Question: I am using PDO with 'Sqlsrv' extension to connect to a SQL Server database. This query works fine when I run it in any SQL Server database client but in PHP source code it does not produce result.
'''
SELECT session
FROM t_php_session
WHERE php_session_id = 'p64aqbh15u6t35tq2h8n0bluq0'
AND user_ip = '<PHONE>'
AND DATEADD(MINUTE, 30, created) >= GETDATE()
'''
While debugging I observed that when I remove the 'DATEADD' condition from the 'WHERE' clause, then it works fine and return the result. But I am not sure what is wrong with this condition.
Here is my sample source code:
'''
$session_id = 'p64aqbh15u6t35tq2h8n0bluq0';
$interval = 30;
$ip = '<PHONE>';
$query = "SELECT session FROM t_php_session WHERE php_session_id = ? AND user_ip = ? AND DATEADD(MINUTE, ?, created) >= GETDATE()";
$stmt = $conn->prepare($query);
$stmt->execute(array($session_id, $ip, $interval));
$result = $stmt->fetchAll();
echo "<pre>";
print_r($result);
'''
This is my SQL Server database table structure:

I also tried assigning values by using method instead of passing an array in statement but that could not work too.
After getting solution from @Your Common Sense i made following changes and it worked.
'''
$query = "SELECT session FROM t_php_session WHERE php_session_id = ? AND user_ip = ? AND DATEADD(MINUTE, ?, created) >= GETDATE()";
$stmt = $conn->prepare($query);
$stmt->bindParam(1, $session_id, PDO::PARAM_STR);
$stmt->bindParam(3, $interval, PDO::PARAM_INT);
$stmt->bindParam(2, $ip, PDO::PARAM_STR);
$stmt->execute();
$result = $stmt->fetchAll();
'''
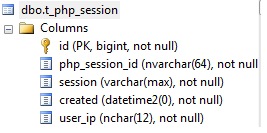
Answer: The other answer obviously makes the
Your code should positively work, if you bind a number using 'PDO::PARAM_INT'.
At least in 'emulation mode' this would work.